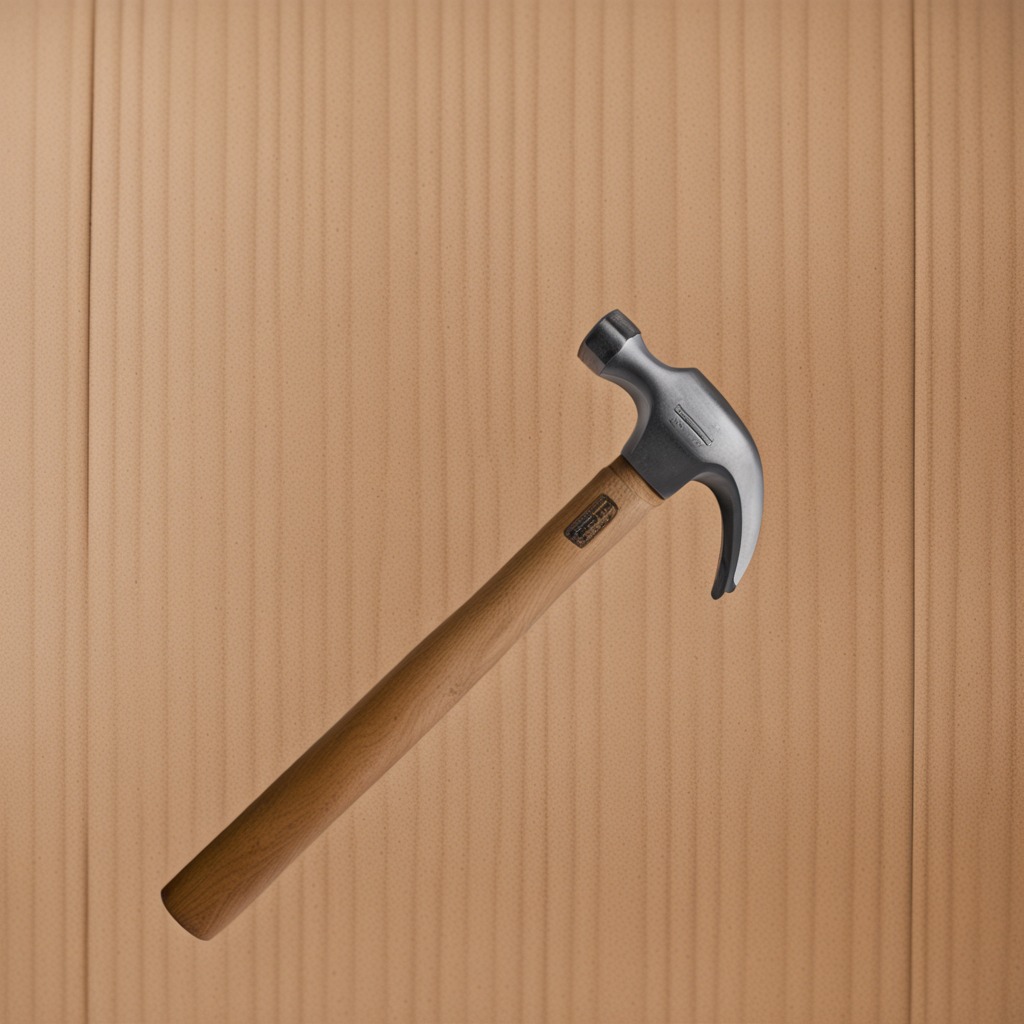
A hammer is lying on the cardboard box surface in an outdoor workshop during daytime bright natural light soft shadows slightly creased but